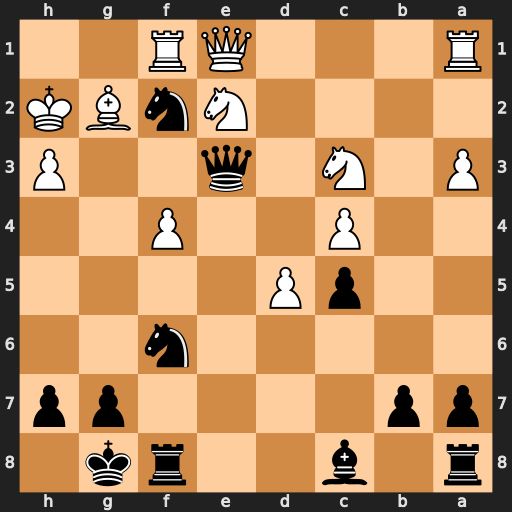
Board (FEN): r1b2rk1/pp4pp/5n2/2pP4/2P2P2/P1N1q2P/4NnBK/R3QR2
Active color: b
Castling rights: -
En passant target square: -
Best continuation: N6g4+ hxg4 Nxg4+ Kh1 Rf6 Qh4 Rh6